Interaction volume radius: 5 \u00c5
Interaction volume height: 15 \u00c5
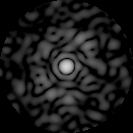
Disorder parameter: 0.8256